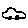
Label: car